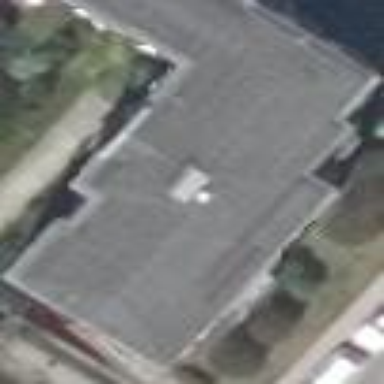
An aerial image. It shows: Apartment building with flat roof.